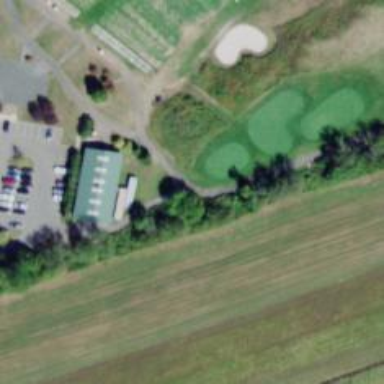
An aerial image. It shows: Service road designated as golf cart path.